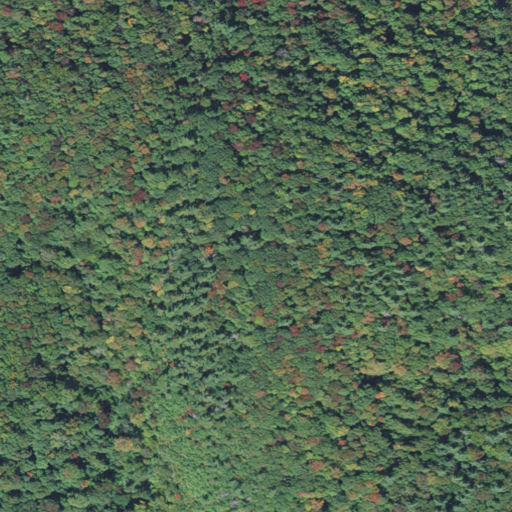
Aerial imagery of mountain in Vermont named Pine Hill containing deciduous forest, mixed forest, and evergreen forest